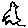
Label: bird